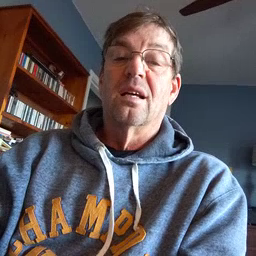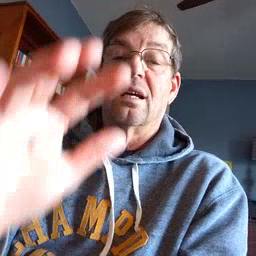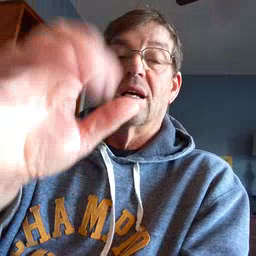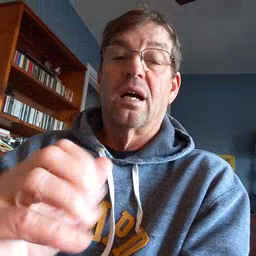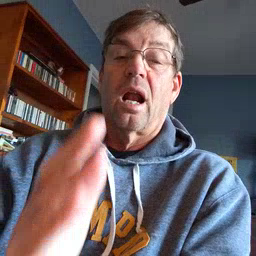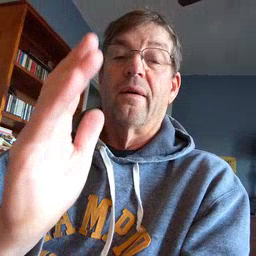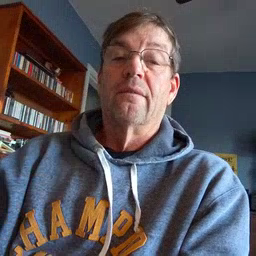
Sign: mitten